Question: I need a ridiculously simple thing - in one of the detail views of my 'UISplitViewController' I have a button. Clicking it should show/open master view. That's it. Is it even possible?
it should work for all the layouts (iphone & ipad) and orientations. Even if the detail view part is a navigation and I am deep inside several pages, just want to open master view. You can assume iOS8+.
---
Just to clarify what I meant by "deep inside several pages". Here is my storyboard screenshot:

Suppose I have a button in which should show the master. Setting the 'preferredDisplayMode' works only for non-compact sizes, like iPad. On iPhone 6, for example, nothing changes after setting it. The back button points on so even swiping doesn't open master, it goes to previous page in detail navigation. I noticed that in this mode there is no split view at all, it is simulated by a navigation controller. So the questions is: is what I need possible at all or am I wrong trying to conceptually treat it as a "left drawer" which can be opened in any case and device?
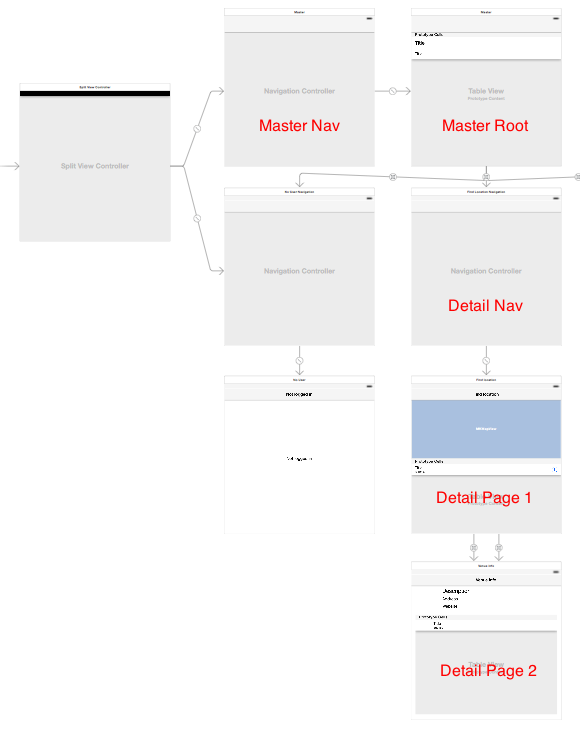
Answer: At iOS8+ you can change visibility of the master view using
an animatable property 'preferredDisplayMode'
'''
@property (nonatomic) UISplitViewControllerDisplayMode preferredDisplayMode
'''
Universal way to change visibility for all iOS versions is overriding delegate method
'''
- (BOOL)splitViewController:(UISplitViewController *)svc shouldHideViewController:(UIViewController *)vc inOrientation:(UIInterfaceOrientation)orientation
{
return _needsHideMasterView;
}
'''
Here '_needsHideMasterView' is BOOL ivar which can be changed in your code to hide master view. For example,
'''
- (void)hideMasterView:(BOOL)needsHide
{
_needsHideMasterView = needsHide;
[splitViewController.view setNeedsLayout];
[splitViewController.view layoutIfNeeded];
}
'''